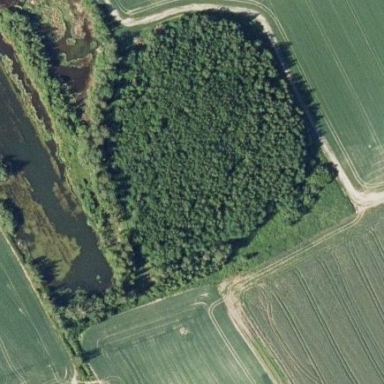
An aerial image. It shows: Forest area.